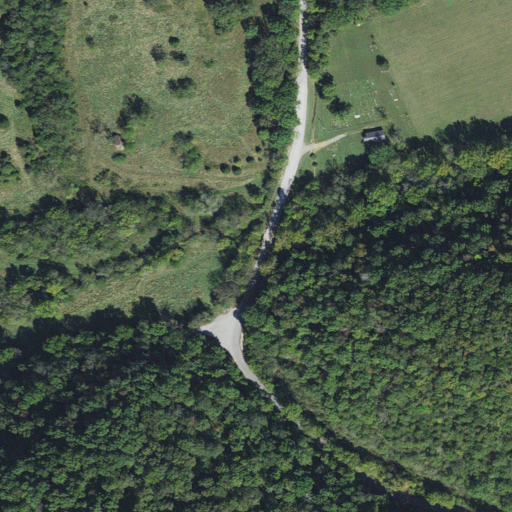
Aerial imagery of valley in Arkansas named Modlin Hollow containing deciduous forest, pasture, open development, low intensity development, and mixed forest